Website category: jobs
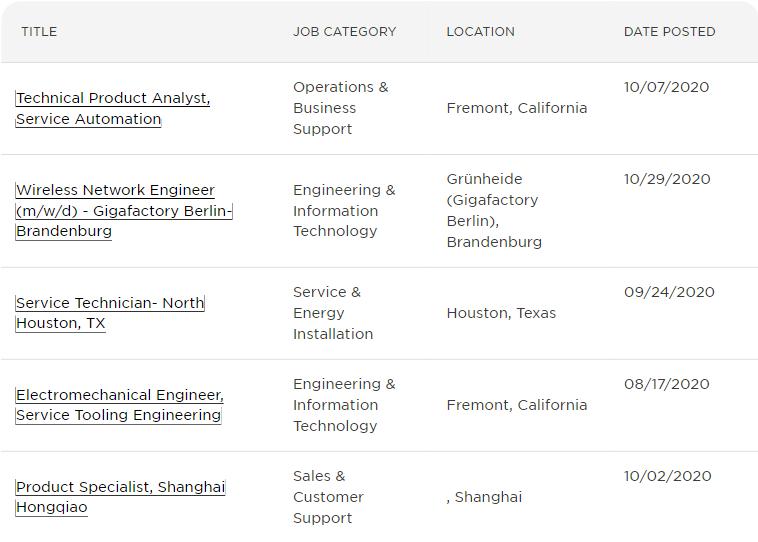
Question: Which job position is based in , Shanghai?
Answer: Product Specialist, Shanghai Hongqiao

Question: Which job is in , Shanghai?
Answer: Product Specialist, Shanghai Hongqiao

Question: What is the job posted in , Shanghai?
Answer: Product Specialist, Shanghai Hongqiao

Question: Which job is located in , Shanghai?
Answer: Product Specialist, Shanghai Hongqiao

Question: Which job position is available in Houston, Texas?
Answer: Service Technician- North Houston, TX

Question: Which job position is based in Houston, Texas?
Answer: Service Technician- North Houston, TX

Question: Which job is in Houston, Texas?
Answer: Service Technician- North Houston, TX

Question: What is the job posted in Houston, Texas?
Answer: Service Technician- North Houston, TX

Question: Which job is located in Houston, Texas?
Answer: Service Technician- North Houston, TX

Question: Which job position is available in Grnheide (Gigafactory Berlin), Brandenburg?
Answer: Wireless Network Engineer (m/w/d) - Gigafactory Berlin-Brandenburg

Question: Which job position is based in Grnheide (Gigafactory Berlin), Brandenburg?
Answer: Wireless Network Engineer (m/w/d) - Gigafactory Berlin-Brandenburg

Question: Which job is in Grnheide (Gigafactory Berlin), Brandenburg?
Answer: Wireless Network Engineer (m/w/d) - Gigafactory Berlin-Brandenburg

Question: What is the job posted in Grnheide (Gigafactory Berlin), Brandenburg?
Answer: Wireless Network Engineer (m/w/d) - Gigafactory Berlin-Brandenburg

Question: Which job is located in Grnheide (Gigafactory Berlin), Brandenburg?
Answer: Wireless Network Engineer (m/w/d) - Gigafactory Berlin-Brandenburg